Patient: sex M, age 61
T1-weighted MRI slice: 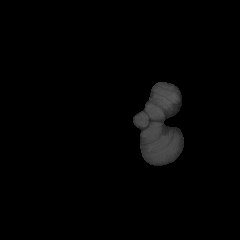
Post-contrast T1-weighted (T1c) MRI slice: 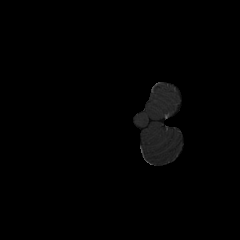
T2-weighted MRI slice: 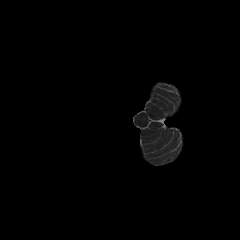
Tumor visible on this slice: no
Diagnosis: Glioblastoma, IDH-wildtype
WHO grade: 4